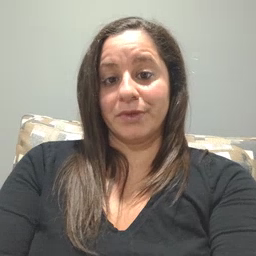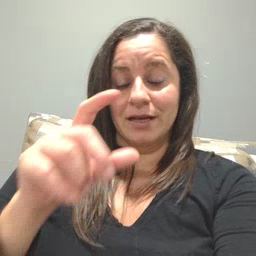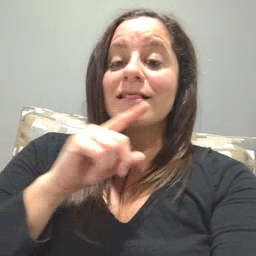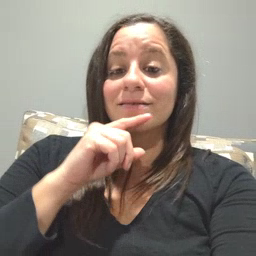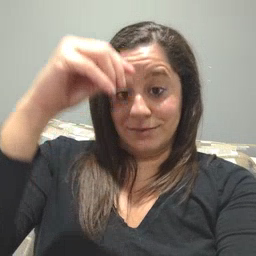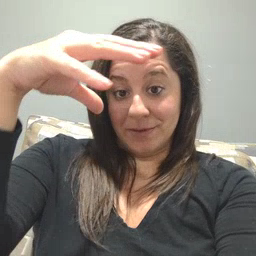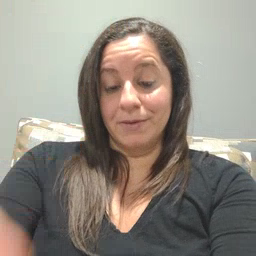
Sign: lamp